Question: I have used tailwind-CSS on react js I want to scroll horizontally using mouse wheel when user hover over the card section so for pc users can scroll horizontally by using mouse wheel instead of both shift and mouse wheel.
Live Anywhere
'''
<div className="flex space-x-3 overflow-y-scroll scrollbar-hide p-3 -ml-3">
{cardsDate?.map(({ img, title }) => (
<MediumCard key={img} img={img} title={title} />
))}
</div>
</section>
'''

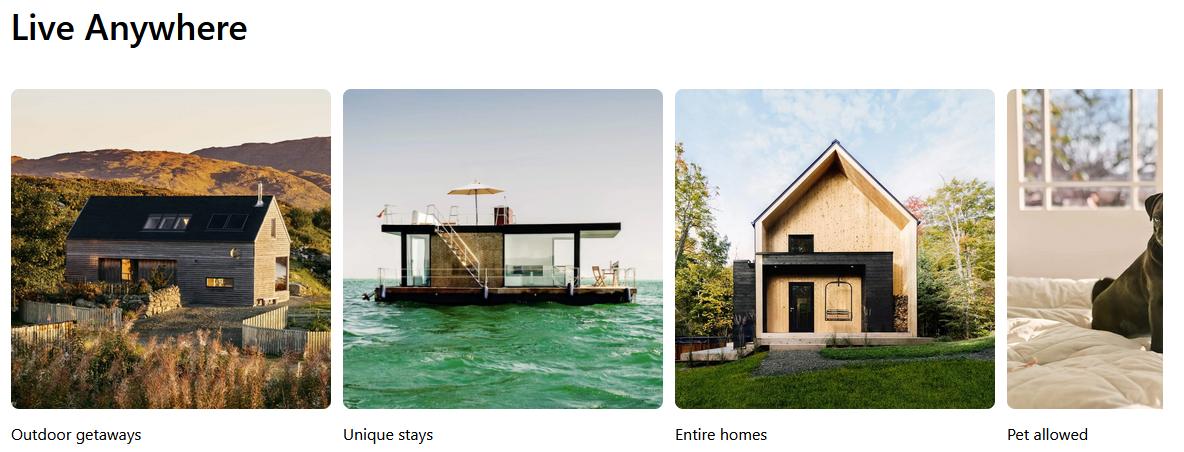
Answer: You can use a custom scroll function as a ref to your div.
'''
export function useHorizontalScroll() {
const elRef = useRef();
useEffect(() => {
const el = elRef.current;
if (el) {
const onWheel = e => {
if (e.deltaY == 0) return;
e.preventDefault();
el.scrollTo({
left: el.scrollLeft + e.deltaY,
behavior: "smooth"
});
};
el.addEventListener("wheel", onWheel);
return () => el.removeEventListener("wheel", onWheel);
}
}, []);
return elRef;
}
'''
The above function can be imported and used as follows:
'''
<div className="App" ref={scrollRef} style={{ overflow: "auto" }}>
<div style={{ whiteSpace: "nowrap" }}>
<Picture />
</div>
</div>
'''
I created a <URL> as an example.